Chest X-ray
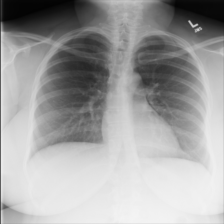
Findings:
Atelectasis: negative
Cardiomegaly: negative
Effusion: negative
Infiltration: negative
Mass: negative
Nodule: negative
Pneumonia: negative
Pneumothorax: negative
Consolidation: negative
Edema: negative
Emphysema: negative
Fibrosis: negative
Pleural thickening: negative
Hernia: negative